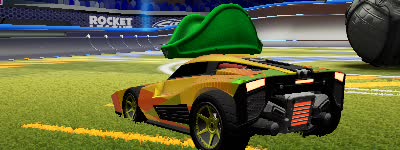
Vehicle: breakout